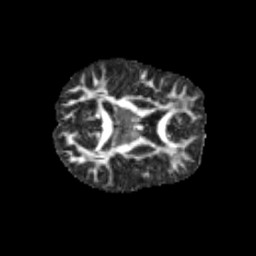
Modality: FA
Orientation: axial
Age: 9
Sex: male
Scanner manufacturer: siemens
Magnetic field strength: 3 T
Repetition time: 3.8 s
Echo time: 0.07 s